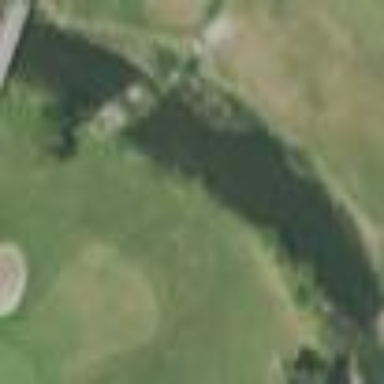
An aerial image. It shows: River with water hazard for golf.